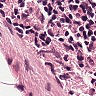
Metastatic tissue present: no